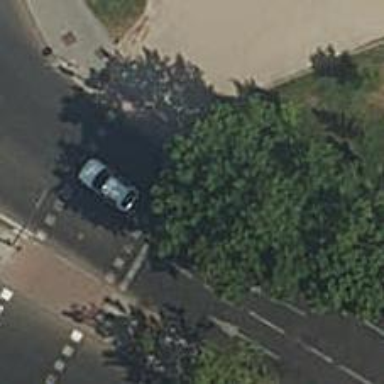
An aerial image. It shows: Road with traffic signals.